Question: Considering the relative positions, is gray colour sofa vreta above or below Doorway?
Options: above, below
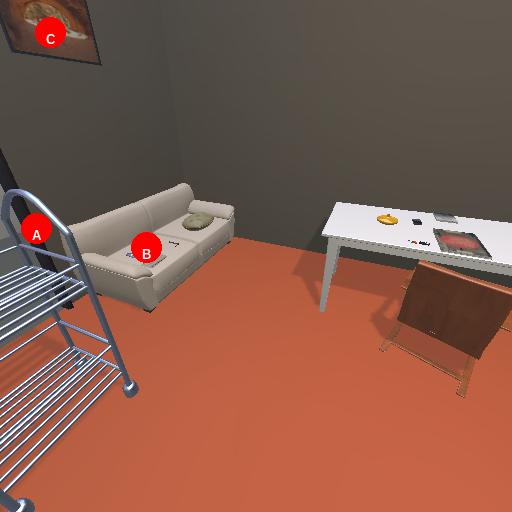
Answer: above